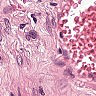
Metastatic tissue present: no